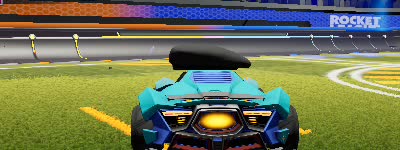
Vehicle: werewolf